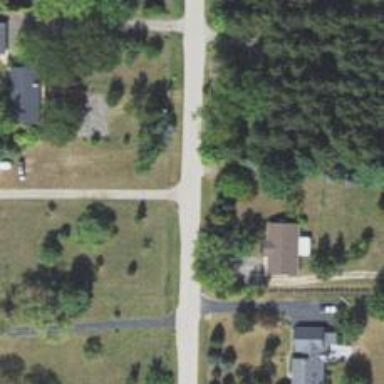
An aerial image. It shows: Driveway.